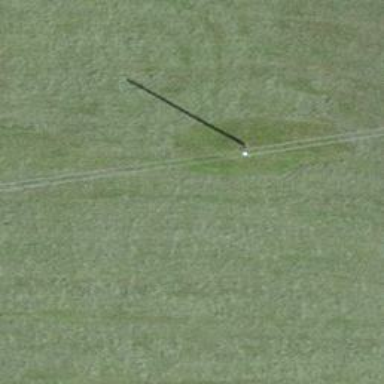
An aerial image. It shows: Utility pole in the area.